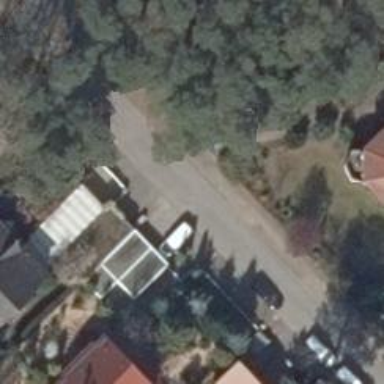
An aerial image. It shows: Driveway leading to service road.